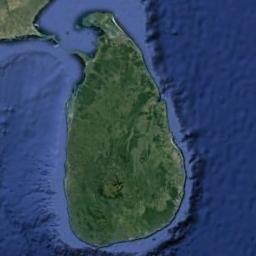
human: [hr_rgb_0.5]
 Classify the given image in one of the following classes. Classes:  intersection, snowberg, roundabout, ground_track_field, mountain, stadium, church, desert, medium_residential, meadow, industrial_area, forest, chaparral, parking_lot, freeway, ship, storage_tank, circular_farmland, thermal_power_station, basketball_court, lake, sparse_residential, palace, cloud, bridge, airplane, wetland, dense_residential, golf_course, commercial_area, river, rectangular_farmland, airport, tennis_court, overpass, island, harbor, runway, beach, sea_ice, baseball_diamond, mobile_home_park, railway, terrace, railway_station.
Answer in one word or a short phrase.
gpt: island